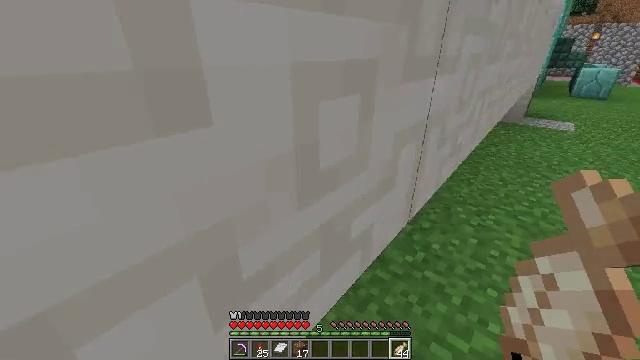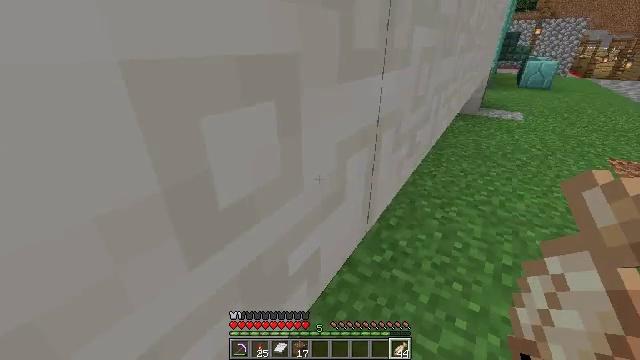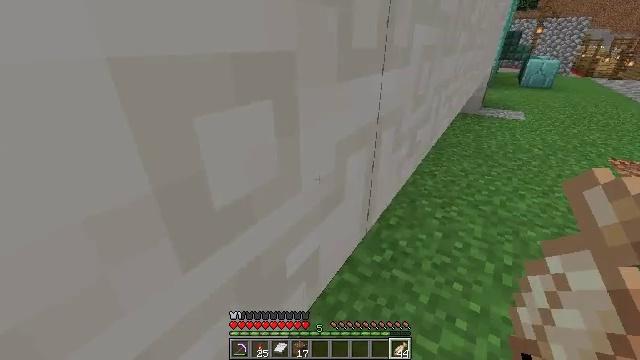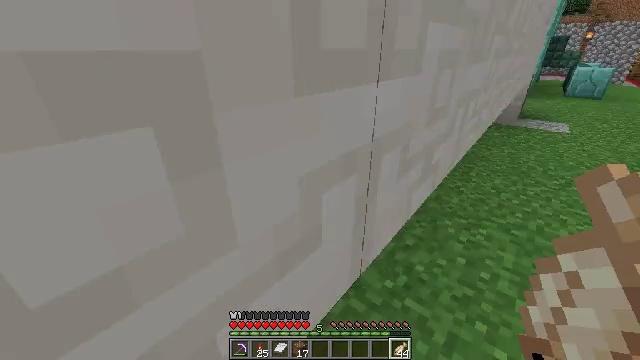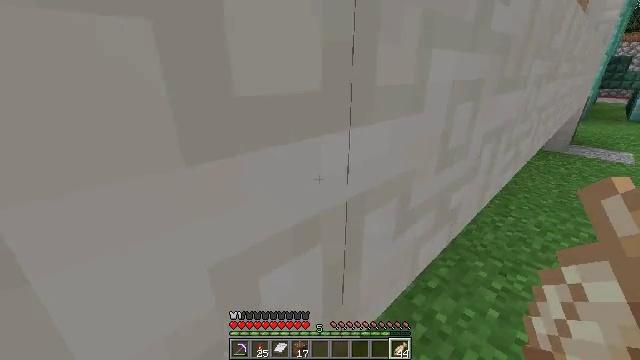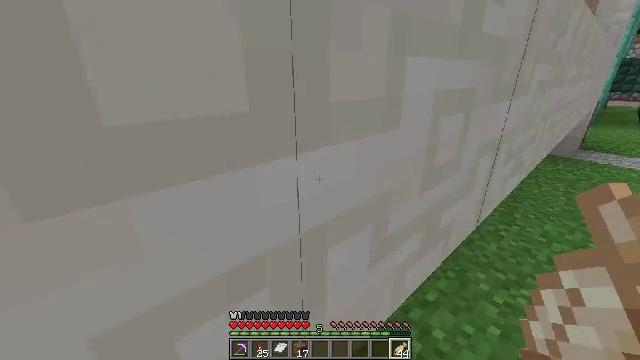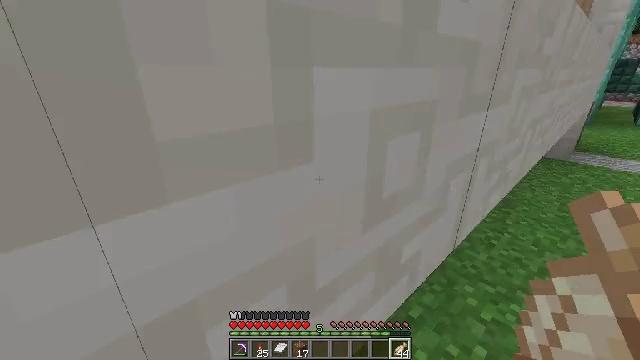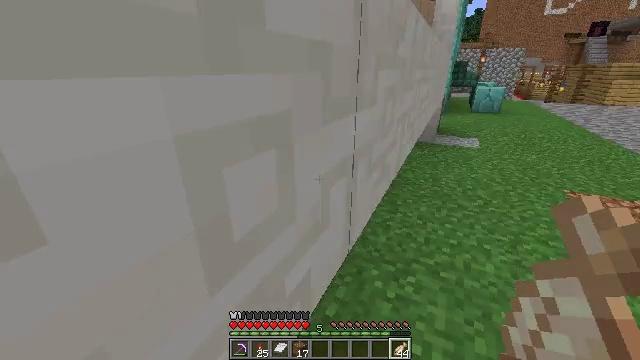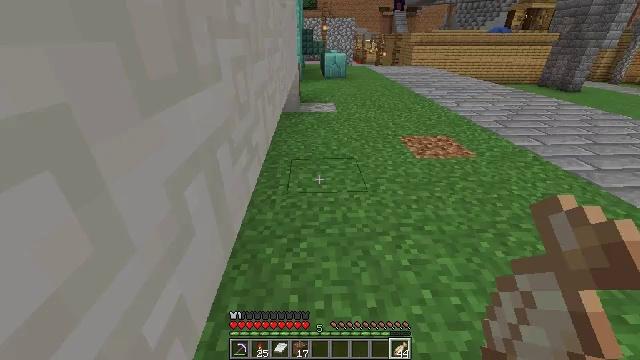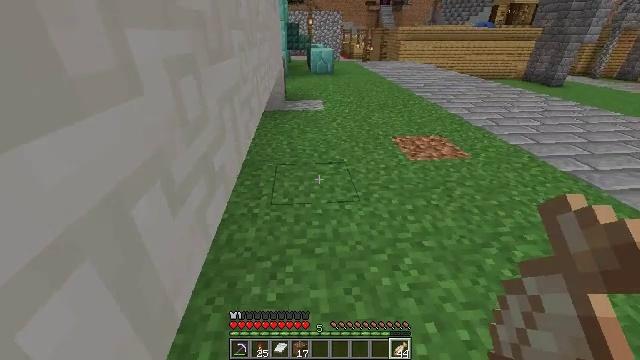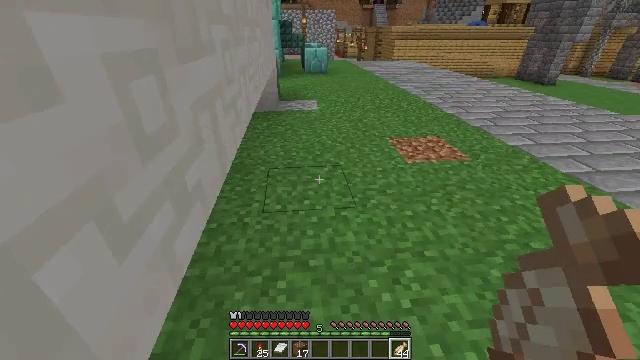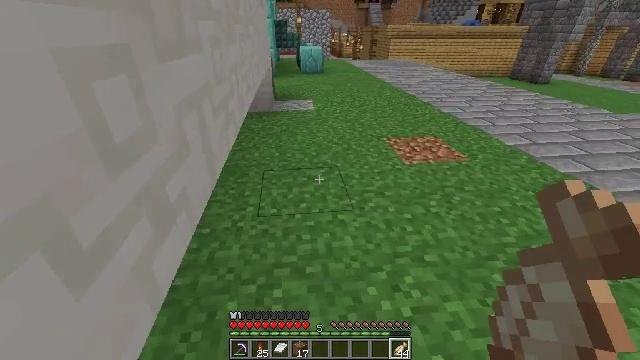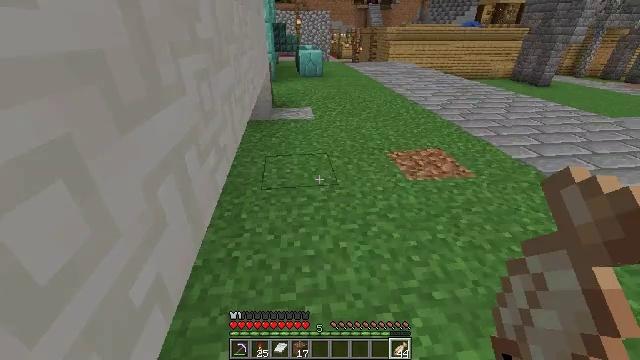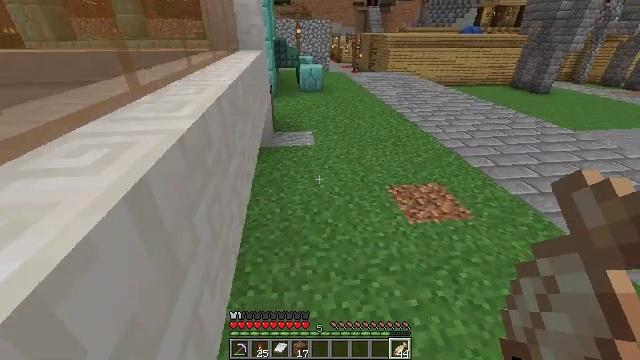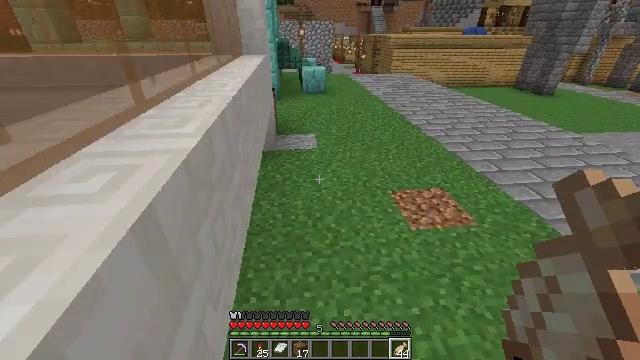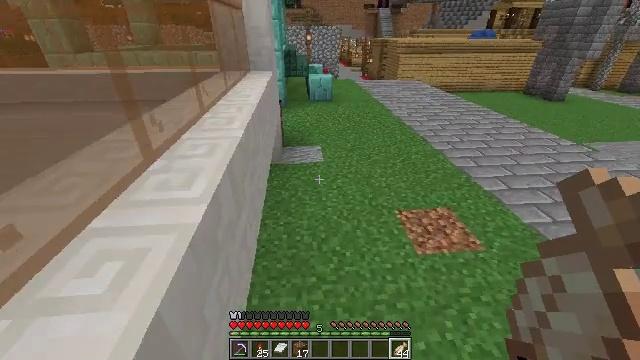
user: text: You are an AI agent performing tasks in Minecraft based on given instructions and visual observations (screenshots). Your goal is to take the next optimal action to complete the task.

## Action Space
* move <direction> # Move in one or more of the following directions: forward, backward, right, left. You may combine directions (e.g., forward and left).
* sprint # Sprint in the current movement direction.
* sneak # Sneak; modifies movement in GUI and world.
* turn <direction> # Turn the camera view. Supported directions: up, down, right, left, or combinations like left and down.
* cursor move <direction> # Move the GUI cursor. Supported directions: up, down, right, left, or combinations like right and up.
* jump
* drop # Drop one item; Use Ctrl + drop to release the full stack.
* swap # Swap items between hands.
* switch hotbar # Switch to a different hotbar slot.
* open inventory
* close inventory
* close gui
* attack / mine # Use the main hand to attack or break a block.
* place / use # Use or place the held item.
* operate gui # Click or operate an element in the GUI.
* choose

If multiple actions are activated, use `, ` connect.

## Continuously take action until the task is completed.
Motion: motion action
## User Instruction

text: Break the quartz slab from a structure.
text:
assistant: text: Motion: move forward, turn right and down
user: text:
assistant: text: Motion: move forward
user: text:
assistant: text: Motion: move forward, turn left and up
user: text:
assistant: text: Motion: move forward, turn left and up
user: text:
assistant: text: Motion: move forward, turn left
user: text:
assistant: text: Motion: move forward
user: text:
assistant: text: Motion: move forward, turn right
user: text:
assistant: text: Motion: move forward, turn right and down
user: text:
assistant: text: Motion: move forward, turn right and down
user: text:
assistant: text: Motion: move forward, turn right
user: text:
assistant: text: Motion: move forward
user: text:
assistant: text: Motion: move forward, jump
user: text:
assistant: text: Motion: move forward, jump
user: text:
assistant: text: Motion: move forward, jump
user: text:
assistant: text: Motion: move forward, turn left, jump
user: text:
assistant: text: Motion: move forward
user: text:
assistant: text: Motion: move forward, jump
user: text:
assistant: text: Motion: move forward, turn left, jump
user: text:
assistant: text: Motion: move forward, turn left
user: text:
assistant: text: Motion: move forward, turn left
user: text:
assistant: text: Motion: move forward, turn left
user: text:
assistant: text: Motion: move forward, turn left
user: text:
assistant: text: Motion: move forward, turn left and up
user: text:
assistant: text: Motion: move forward, turn left and up
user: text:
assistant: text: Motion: move forward, turn left and up
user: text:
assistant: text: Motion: move forward, turn left and up
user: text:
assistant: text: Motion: move forward, turn left and up
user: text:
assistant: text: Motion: move forward, turn left and up
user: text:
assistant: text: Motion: move forward, turn left and up
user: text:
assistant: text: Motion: move forward, turn left and up